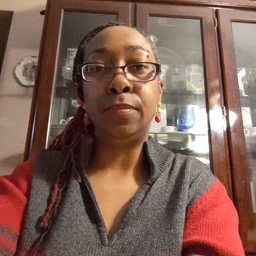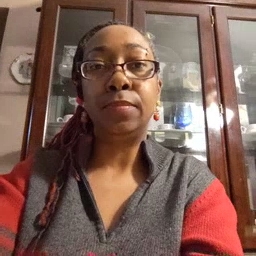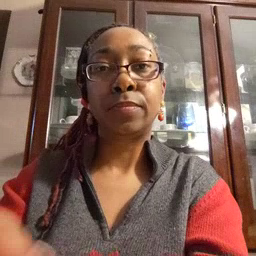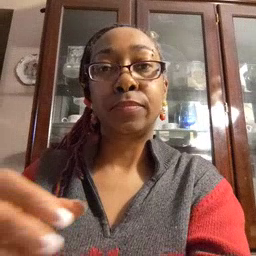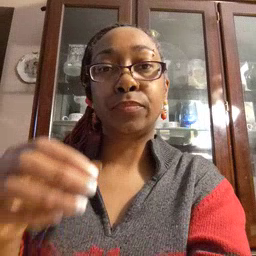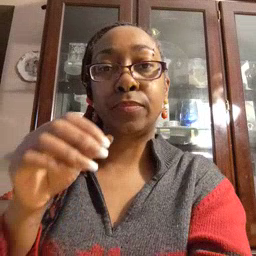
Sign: hen